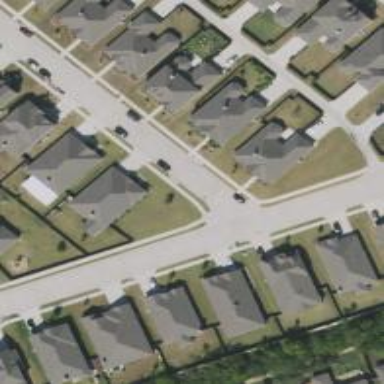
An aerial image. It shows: Residential road with separate sidewalk.